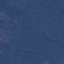
Label: Forest